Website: bh-photo
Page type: billing-address
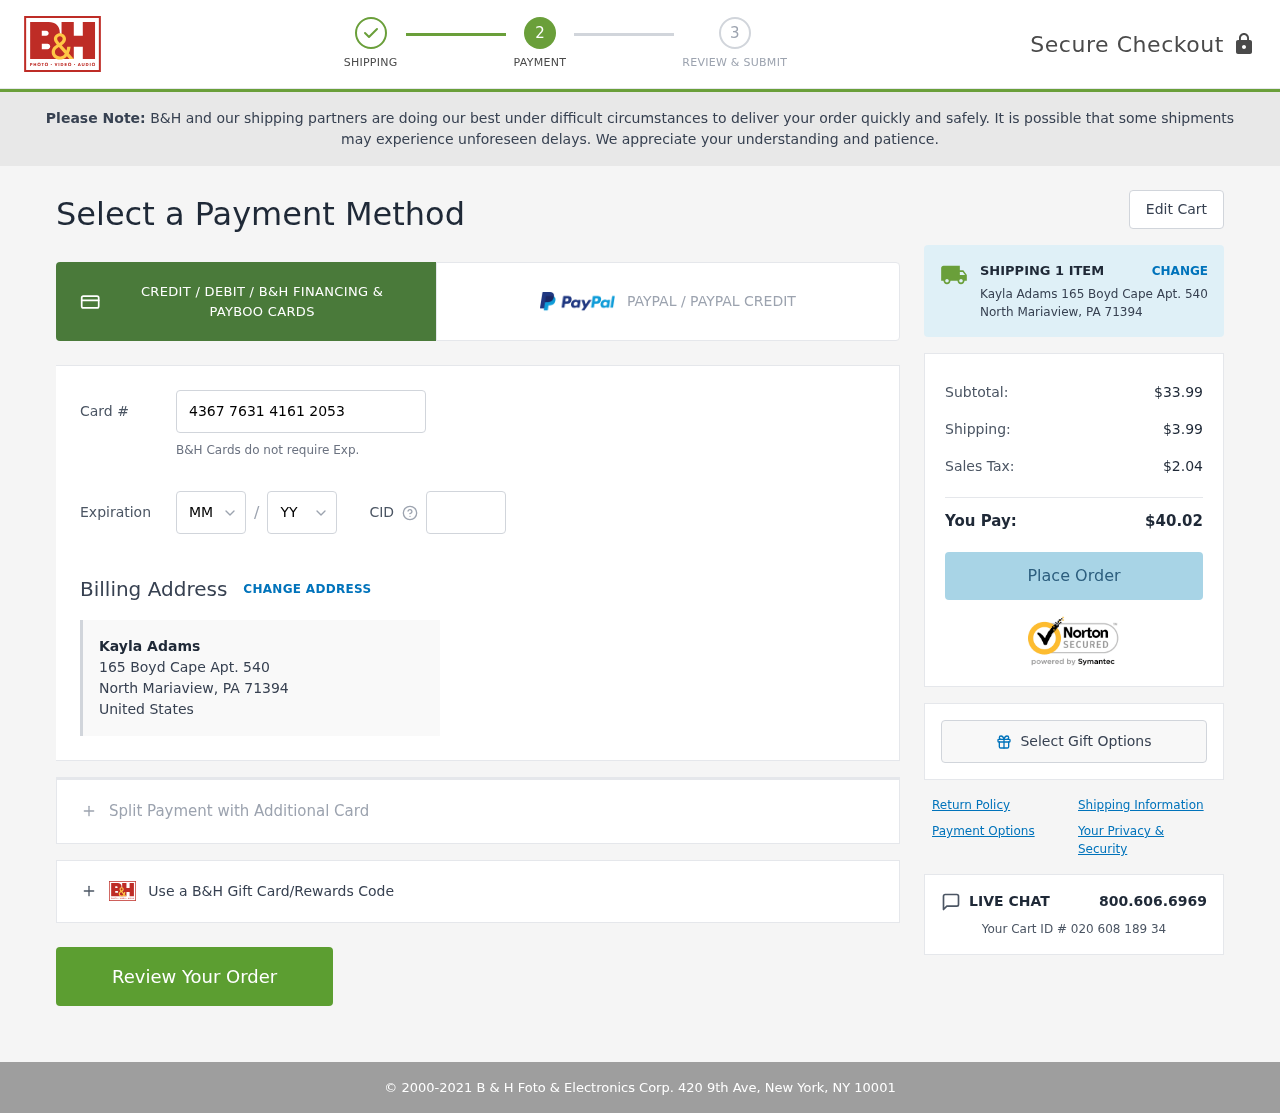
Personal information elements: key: PII_CARD_CVV
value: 878
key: PII_CARD_EXPIRY_MONTH
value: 10
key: PII_CARD_EXPIRY_YEAR
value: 29
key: PII_CARD_NUMBER
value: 4367 7631 4161 2053
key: PII_CITY
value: North Mariaview
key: PII_COUNTRY
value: United States
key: PII_FULLNAME
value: Kayla Adams
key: PII_POSTCODE
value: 71394
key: PII_STATE_ABBR
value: PA
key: PII_STREET
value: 165 Boyd Cape Apt. 540
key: PII_FULLNAME2
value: Kayla Adams
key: PII_STREET2
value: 165 Boyd Cape Apt. 540
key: PII_CITY_STATE_ZIP2
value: North Mariaview, PA
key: PII_POSTCODE2
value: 71394
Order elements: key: ORDER_NUM_ITEMS
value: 1
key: ORDER_SUBTOTAL
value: $33.99
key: ORDER_SHIPPING_COST
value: $3.99
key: ORDER_TAX
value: $2.04
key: ORDER_TOTAL
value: $40.02
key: ORDER_ID
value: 020 608 189 34